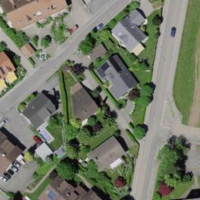
EUNIS habitat code: 55
Species observed at this site:
Fraxinus excelsior